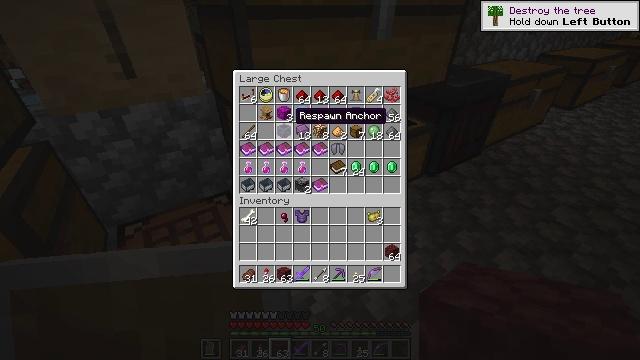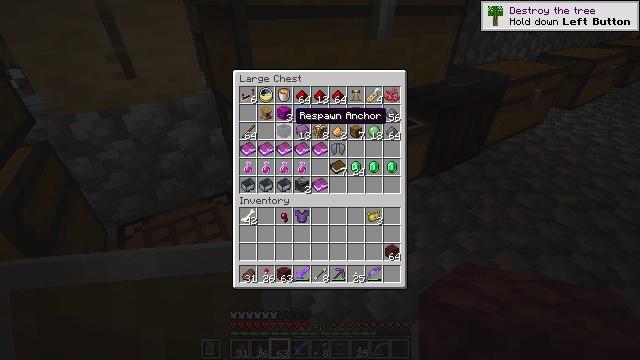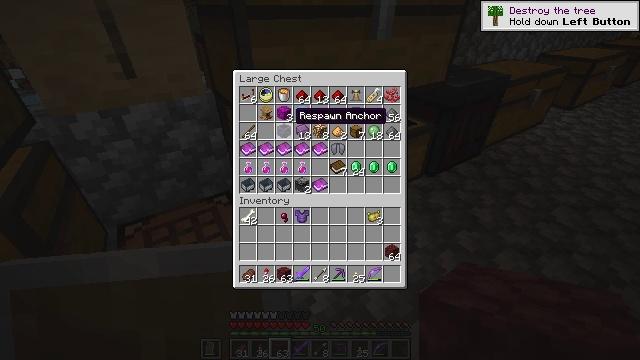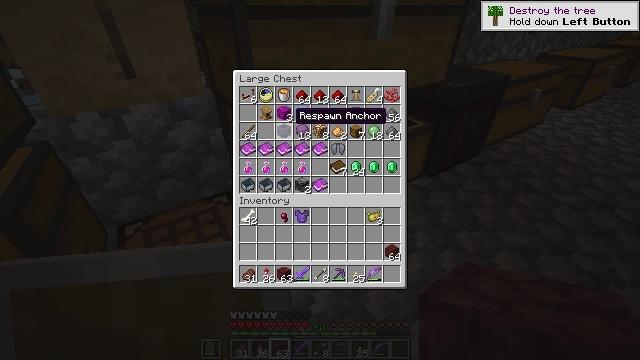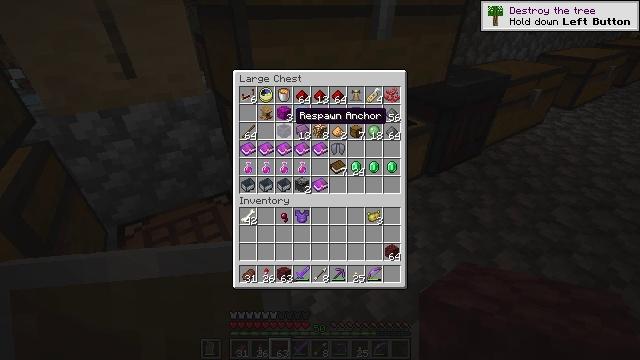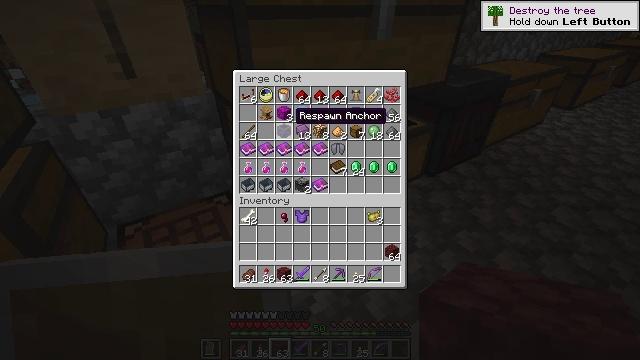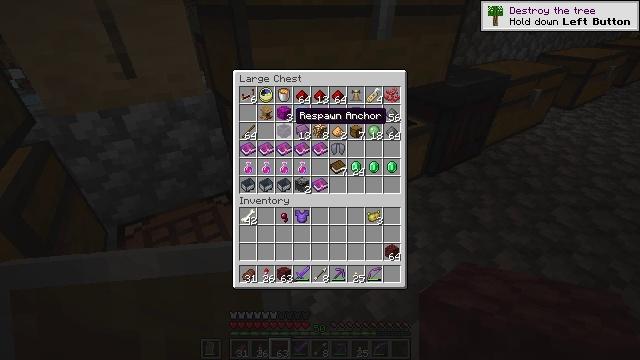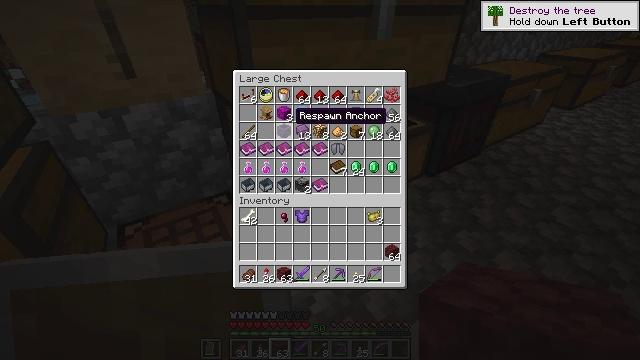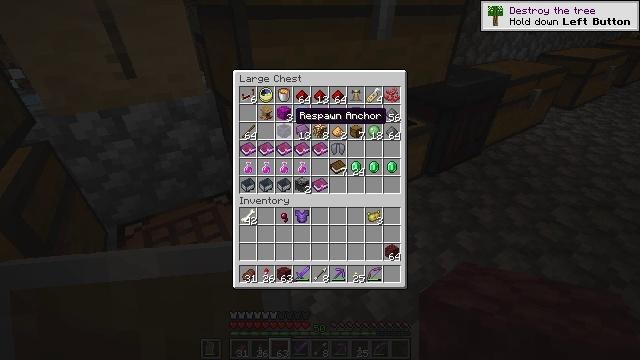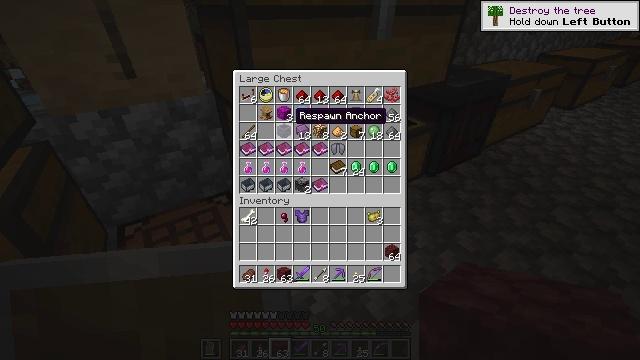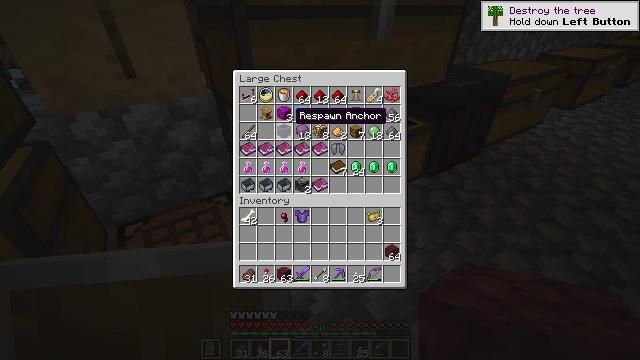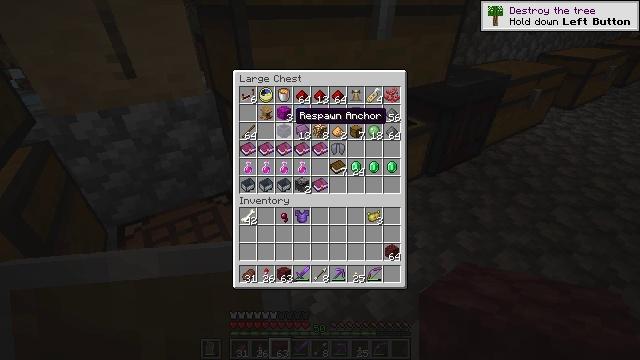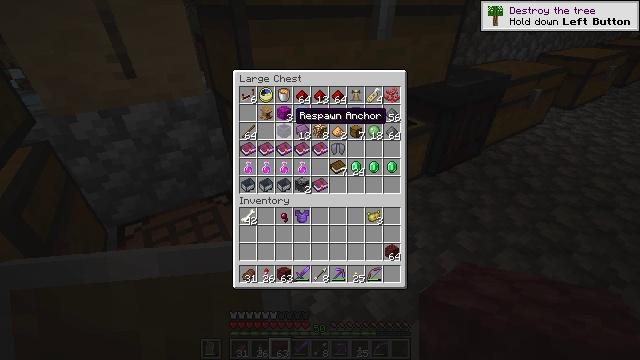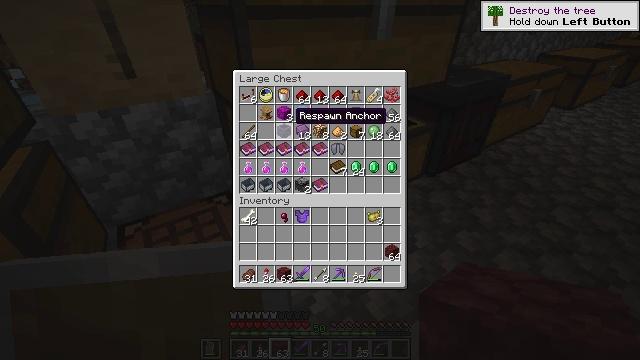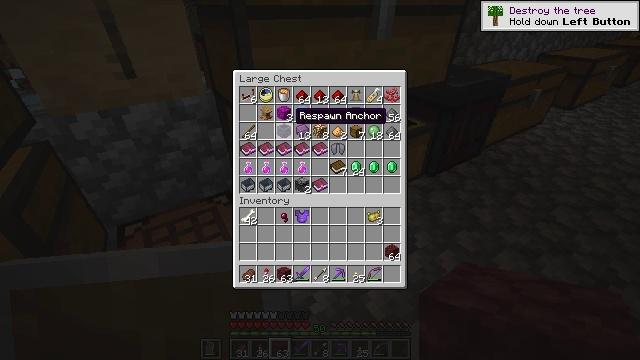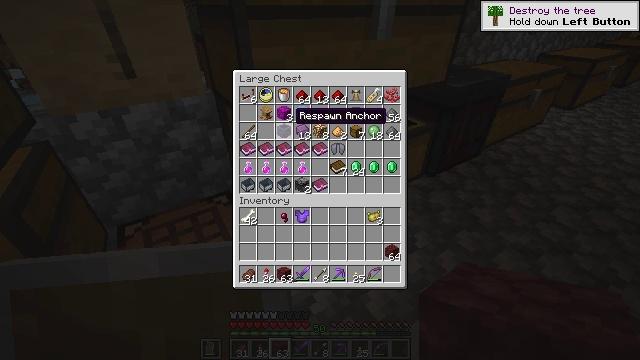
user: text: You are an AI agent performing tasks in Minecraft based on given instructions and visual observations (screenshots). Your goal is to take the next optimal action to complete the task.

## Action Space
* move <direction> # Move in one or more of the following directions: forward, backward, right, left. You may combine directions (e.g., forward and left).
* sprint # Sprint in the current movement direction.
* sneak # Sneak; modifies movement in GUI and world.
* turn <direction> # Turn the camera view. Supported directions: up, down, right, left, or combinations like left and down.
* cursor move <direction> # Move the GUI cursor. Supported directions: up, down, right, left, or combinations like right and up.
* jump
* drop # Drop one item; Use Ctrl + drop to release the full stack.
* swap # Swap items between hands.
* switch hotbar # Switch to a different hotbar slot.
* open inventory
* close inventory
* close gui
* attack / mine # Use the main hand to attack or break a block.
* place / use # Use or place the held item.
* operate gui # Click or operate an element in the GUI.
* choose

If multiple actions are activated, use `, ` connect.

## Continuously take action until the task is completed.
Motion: motion action
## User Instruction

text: Put slimeballs in the crafting table to create a slime block.
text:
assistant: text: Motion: no_op
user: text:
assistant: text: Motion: no_op
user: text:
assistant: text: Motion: no_op
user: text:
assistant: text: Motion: no_op
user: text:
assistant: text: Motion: no_op
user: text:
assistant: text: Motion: no_op
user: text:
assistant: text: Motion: no_op
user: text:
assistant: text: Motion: no_op
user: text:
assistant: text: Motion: no_op
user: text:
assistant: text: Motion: no_op
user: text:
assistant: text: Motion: no_op
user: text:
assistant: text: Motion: no_op
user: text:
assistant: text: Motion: no_op
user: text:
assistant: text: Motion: no_op
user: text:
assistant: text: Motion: no_op
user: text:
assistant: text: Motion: no_op
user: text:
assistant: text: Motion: no_op
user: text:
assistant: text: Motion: no_op
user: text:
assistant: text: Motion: no_op
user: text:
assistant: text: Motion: no_op
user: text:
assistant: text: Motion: no_op
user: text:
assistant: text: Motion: no_op
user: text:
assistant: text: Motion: no_op
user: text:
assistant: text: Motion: no_op
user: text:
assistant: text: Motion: no_op
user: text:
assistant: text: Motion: no_op
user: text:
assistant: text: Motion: no_op
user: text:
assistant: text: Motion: no_op
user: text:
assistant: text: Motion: no_op
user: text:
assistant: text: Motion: no_op